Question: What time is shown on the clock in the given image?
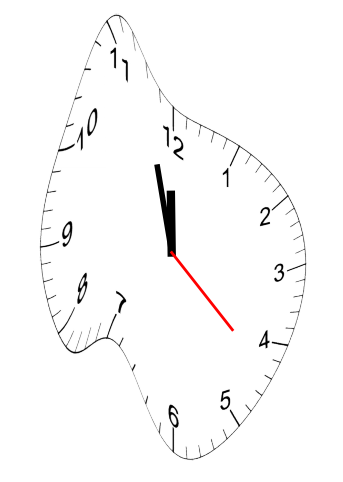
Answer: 11:57:22